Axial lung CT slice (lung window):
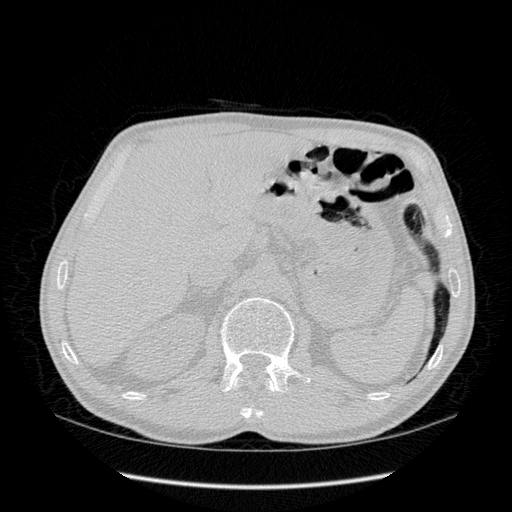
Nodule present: no